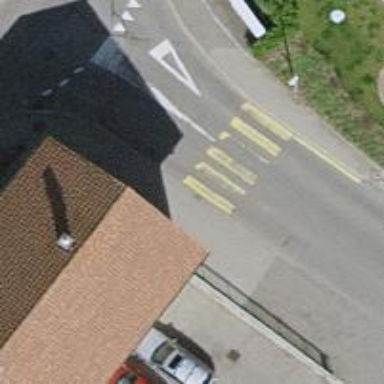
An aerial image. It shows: Zebra crossing on the road.